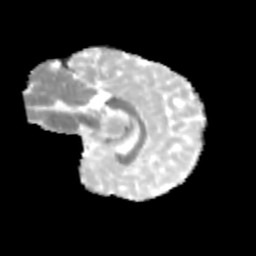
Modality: MD
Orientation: sagittal
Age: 10
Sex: female
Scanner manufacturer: siemens
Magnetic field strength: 3 T
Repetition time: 3.8 s
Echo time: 0.07 s